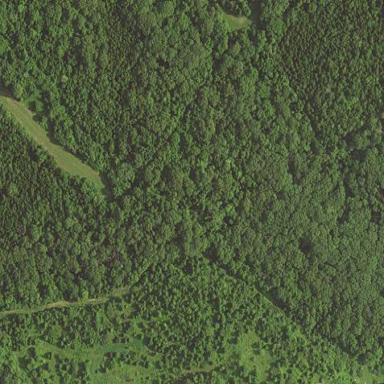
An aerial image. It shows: Mixed woodland area with variety of leaf types and cycles.